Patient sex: F
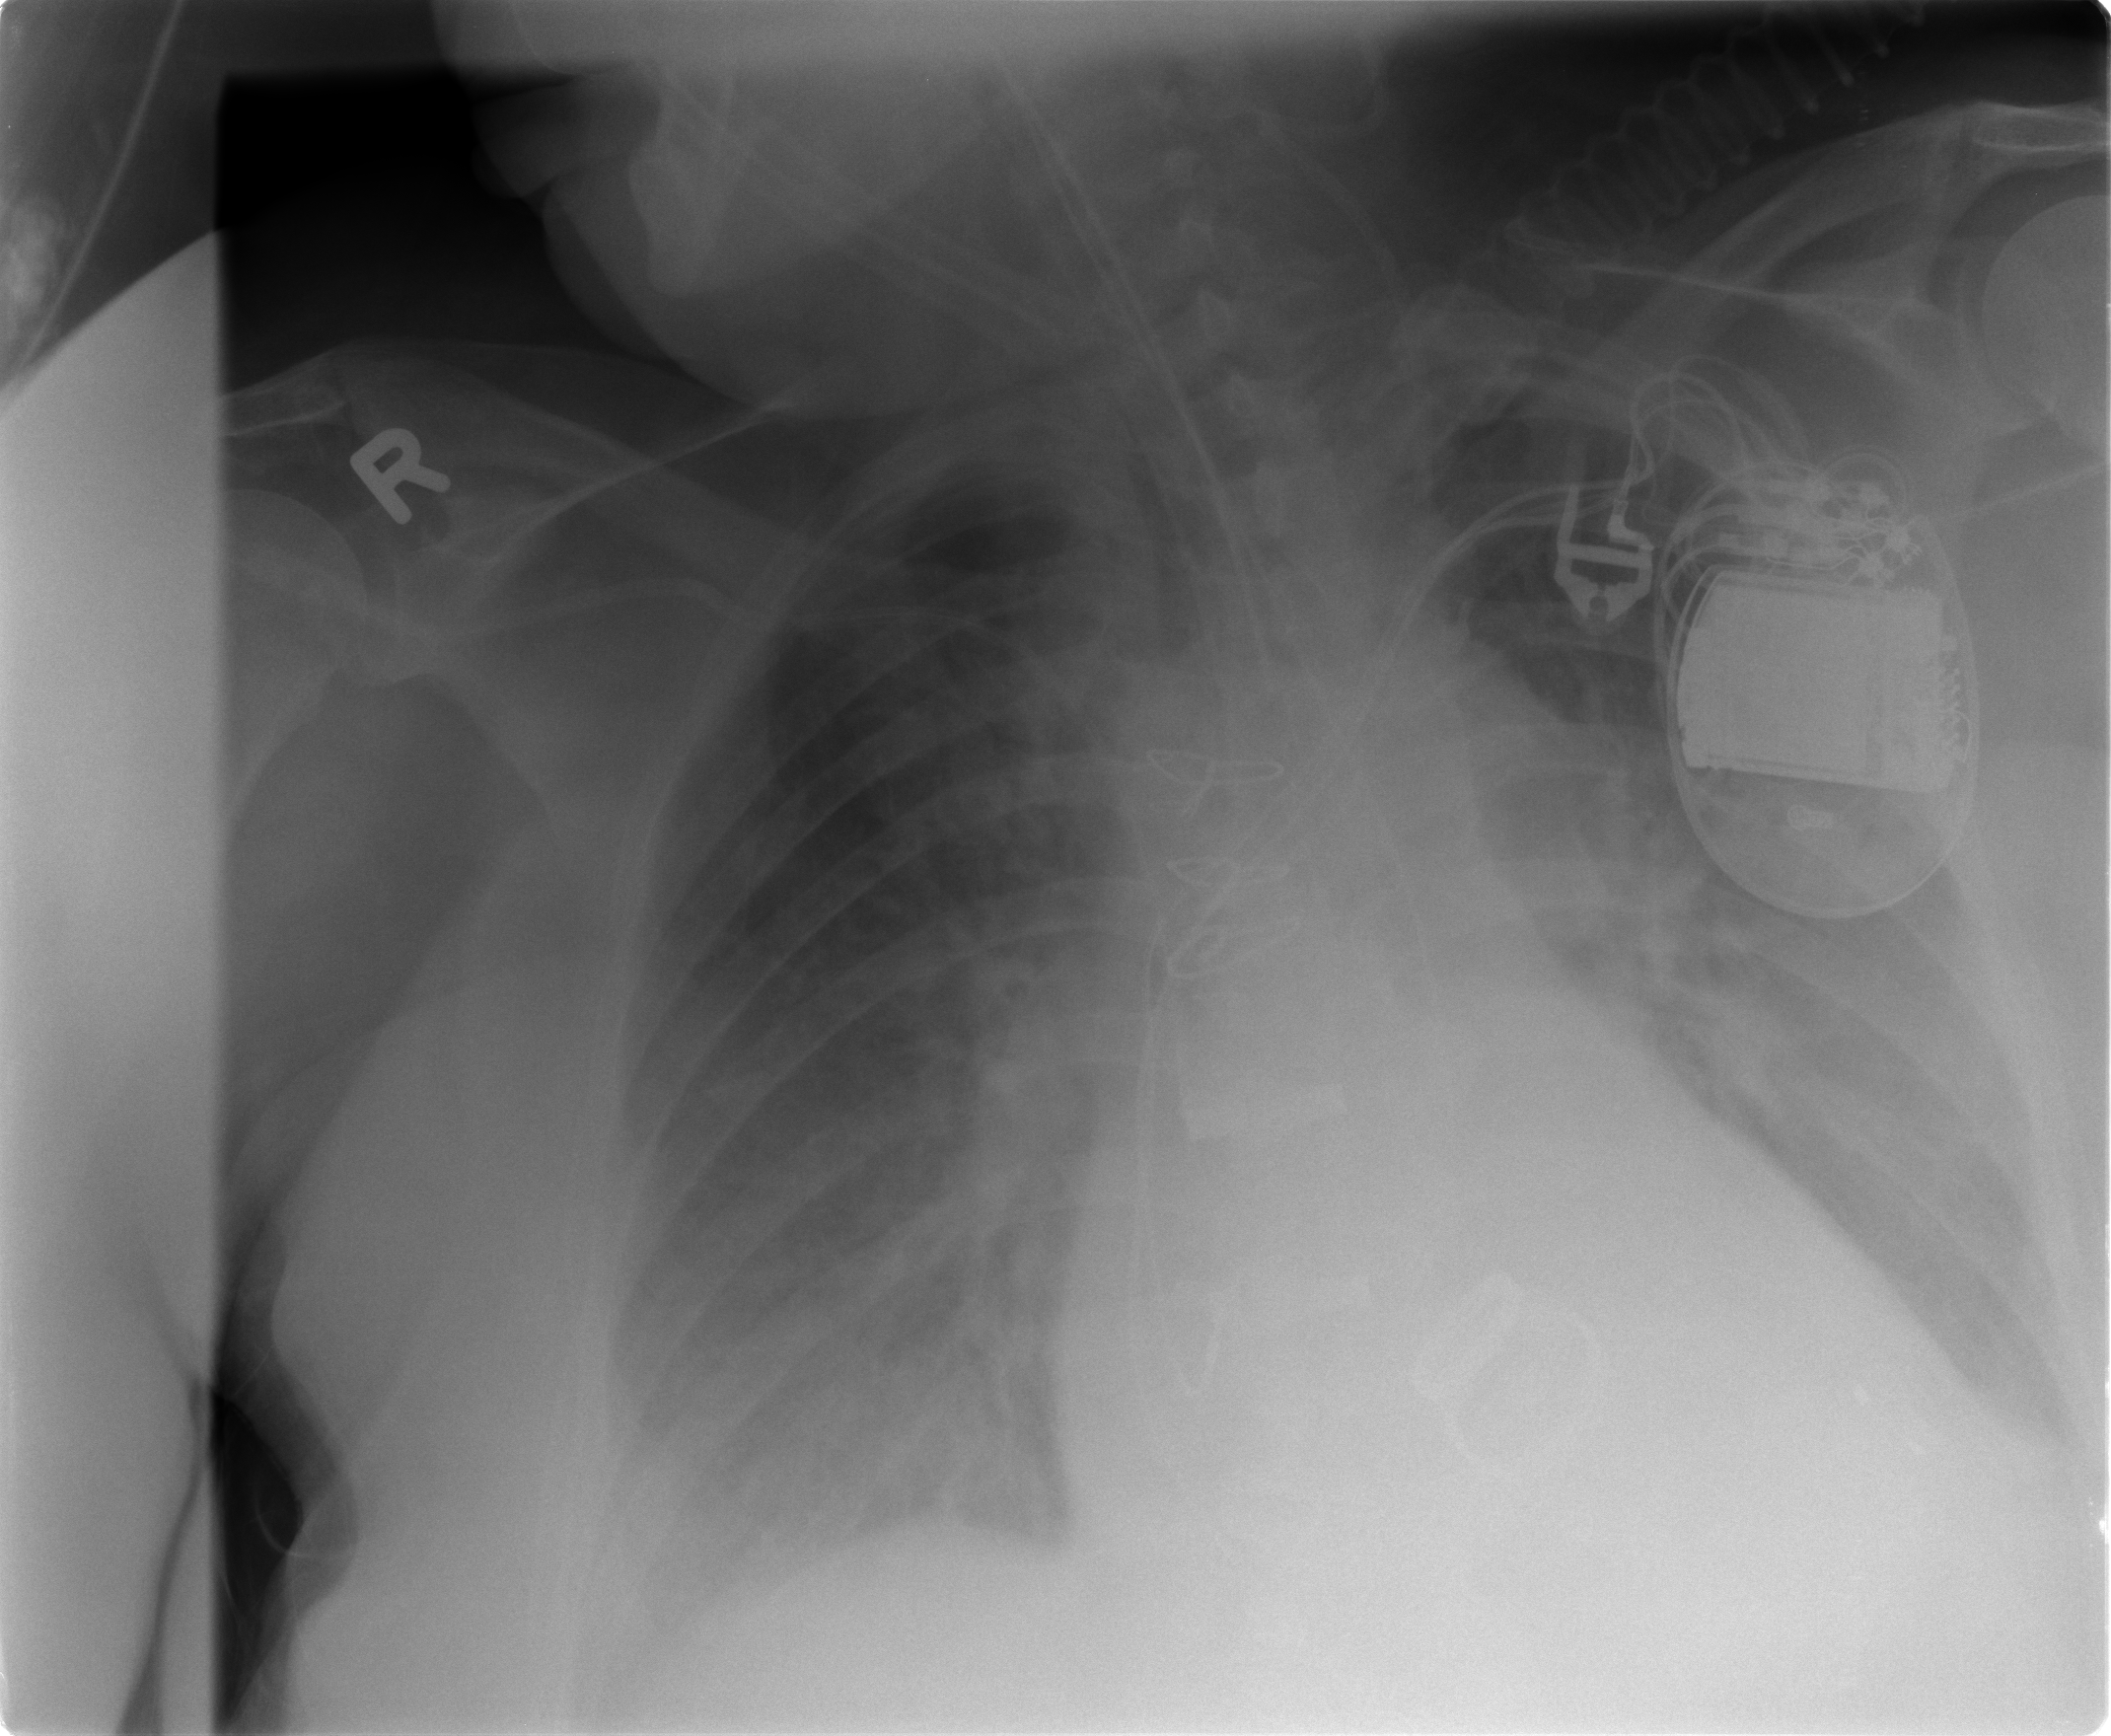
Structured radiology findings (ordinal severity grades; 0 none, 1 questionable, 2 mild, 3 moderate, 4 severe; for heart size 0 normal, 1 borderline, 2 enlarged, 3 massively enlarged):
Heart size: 2
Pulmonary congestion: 3
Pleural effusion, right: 2
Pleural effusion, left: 2
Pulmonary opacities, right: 3
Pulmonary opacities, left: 3
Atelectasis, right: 2
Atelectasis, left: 2